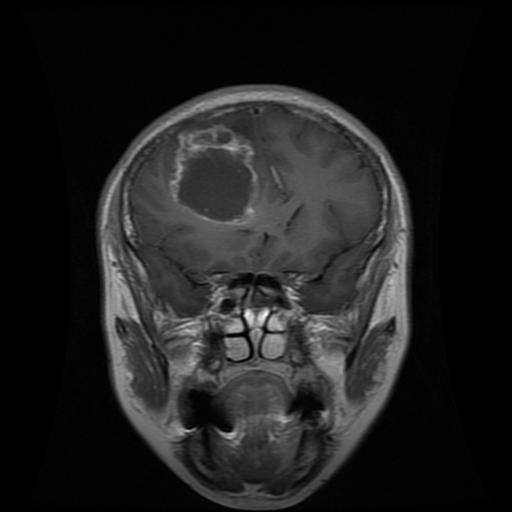
Label: glioma